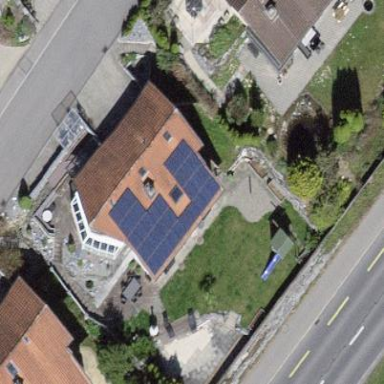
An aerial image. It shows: Solar power generator.